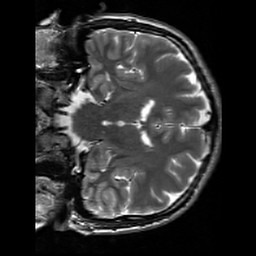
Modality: T2w
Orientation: coronal
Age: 23
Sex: male
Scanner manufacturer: siemens
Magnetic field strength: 3 T
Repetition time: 7 s
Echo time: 0.09 s